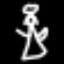
Label: angel